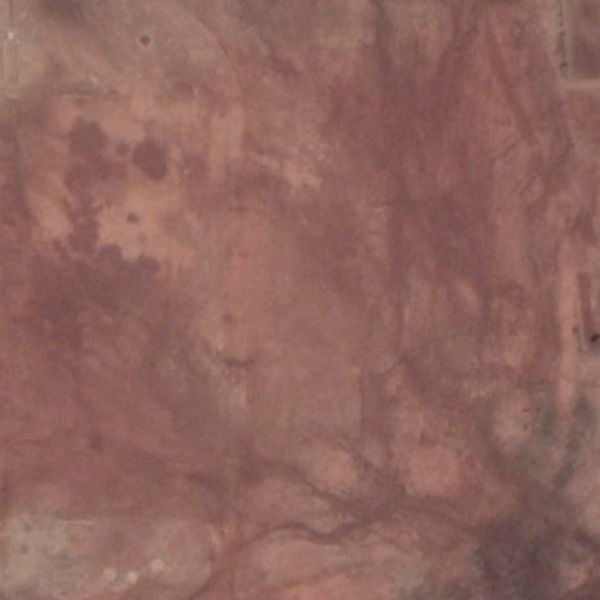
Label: BareLand